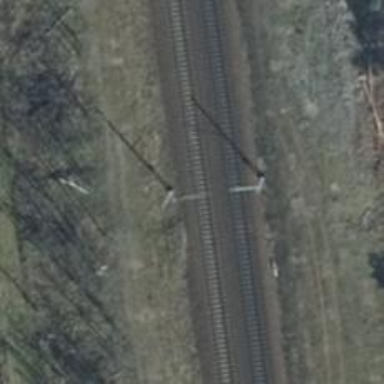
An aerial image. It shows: Railway milestone with catenary mast.